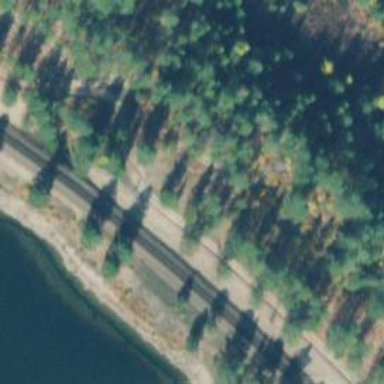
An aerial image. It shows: Railway track.